Question: I am developing a Rails app and need to automatically increment a very simple line bar on a voting list based on a number.
My code - I don't actually want it to increment on click, but am just providing this as reference:
'''
jQuery:
$j(".starStats div").click(function() {
$j(this).parent().animate({
width: '+=100px'
}, 500);
$j(this).prev().html(parseInt($j(this).prev().html()) + 1);
return false;
});
'''
HTML:
'''
<% (1..5).to_a.reverse.each do |n| %>
<tr class="starStats">
<td><strong><%= n %> star</strong><span><%= vote.rate_summary ? vote.rate_summary[n].to_i : 0 %></span> <div>&nbsp;</div></td>
<td>(<%= vote.rate_summary ? vote.rate_summary[n].to_i : 0 %>)</td>
</tr>
<% end %>
'''
CSS styling:
'''
.starStats div { background: #fbbf55; float: right; margin-right: 5px;width: 90px; }
.starStats span { display: none; }
'''

---
5 star: xxxxxxxxxx (296)
4 star: xxx (28)
3 star: x (15)
2 star: x (16)
1 star: xxxxx (111)
---
I just need help with the jQuery to implement the correct bar length depending on the voting number.
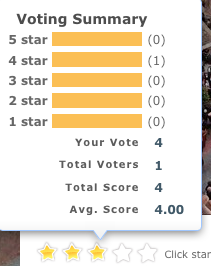
Answer: Would something like this work:
<URL>
I took a stab at the ruby code, since I don't know Ruby.
JavaScript:
'''
jQuery:
$j( ".starStats" ).each(function()
{
var totalVotes = parseInt( $j(".total-votes").text() ),
votes = parseInt( $j(this).find(".votes .number").text() );
$j( this ).find( ".percent" ).animate({
width: '+=' + ( votes / totalVotes) * 100
}, 500);
});
'''
HTML:
'''
<% (1..5).to_a.reverse.each do |n| %>
<tr class="starStats">
<td><strong><%= n %> star</strong></td>
<td class="bar"><div class="percent"></div></td>
<td class="votes">(<span class="number"><%= vote.rate_summary ? vote.rate_summary[n].to_i : 0 %></span>)</td>
</tr>
<% end %>
'''